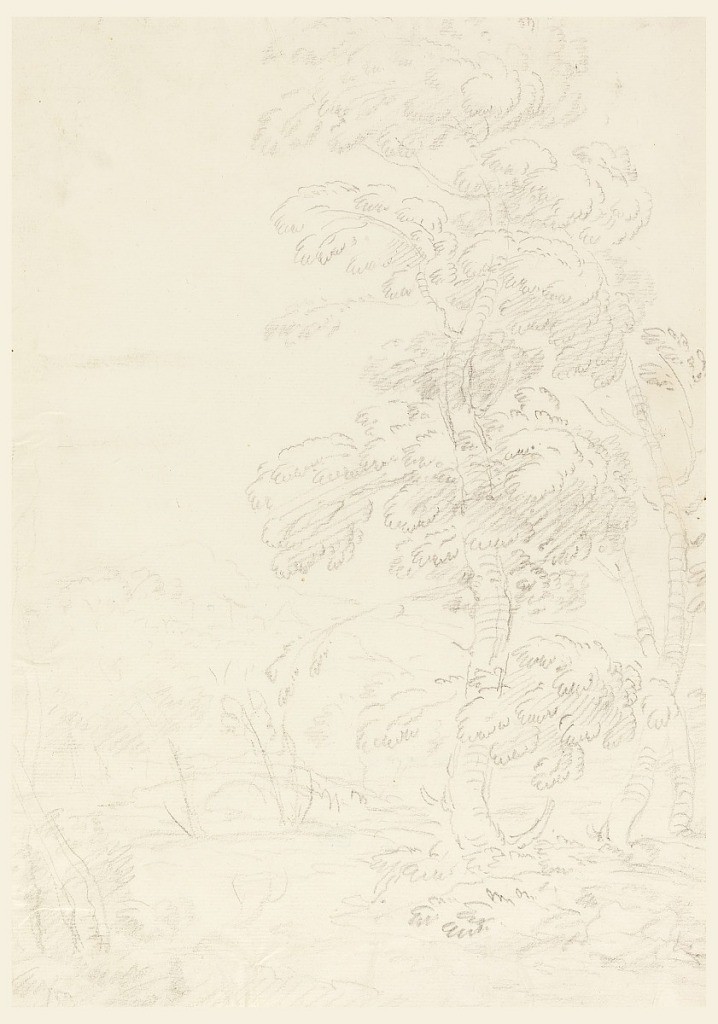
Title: Tree in Landscape
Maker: Carlo Marchionni, Italian, 1702–1786
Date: early 19th century
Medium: Black chalk on paper
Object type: Drawing
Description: At right of page, a large tree in a landscape.